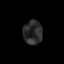
Tissue: prostate
Cell type: T cells
Senescence score: 0.3104
Nuclear area (px): 451
Mean DAPI intensity: 42.838